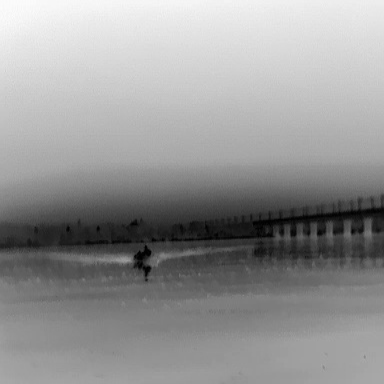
There is a warship in the infrared image.